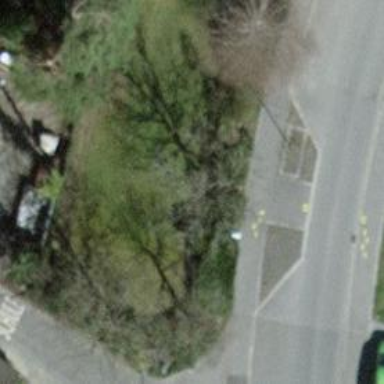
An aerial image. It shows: Single tag "natural: tree."